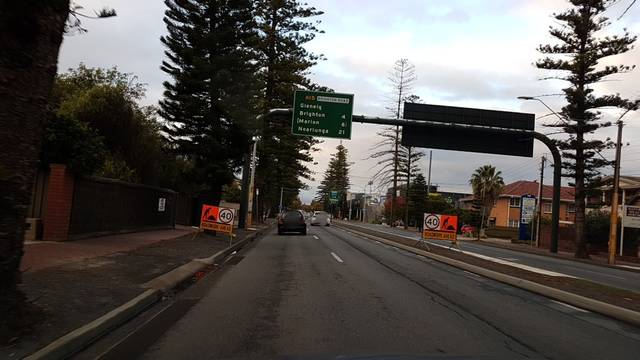
Region: Australia
Coordinates: -34.977, 138.52